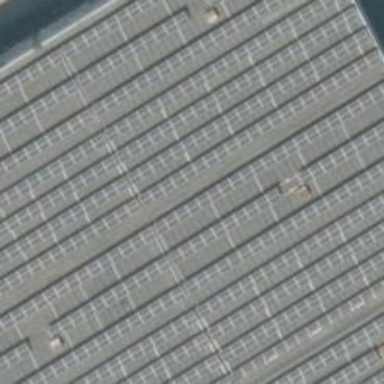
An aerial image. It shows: Solar power generator utilizing photovoltaic technology.